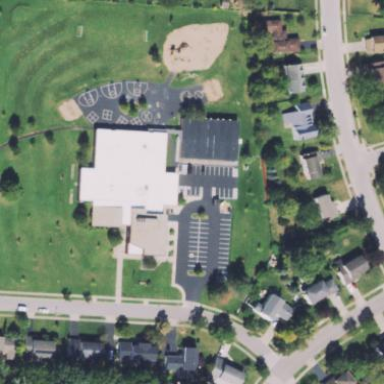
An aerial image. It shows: School.